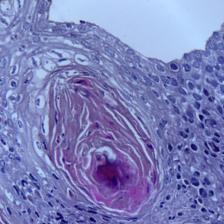
Diagnosis: OSCC